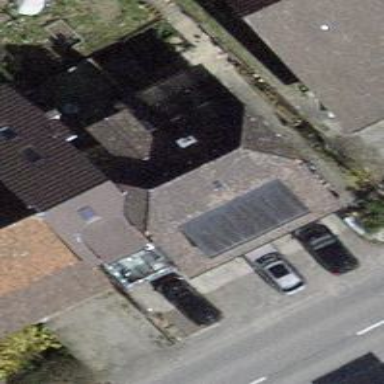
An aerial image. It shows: Building with tile roof.